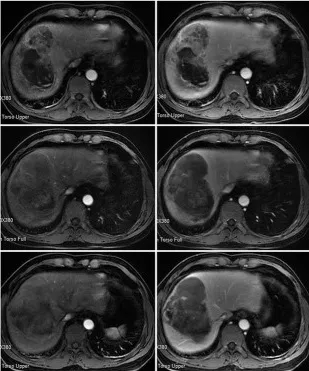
Changes in magnetic resonance imaging and AFP levels during patient treatment After 3 months of neoadjuvant therapy, MRI revealed that most of the lesion was necrotic, with slight local enhancement (A).
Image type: radiology (mri)